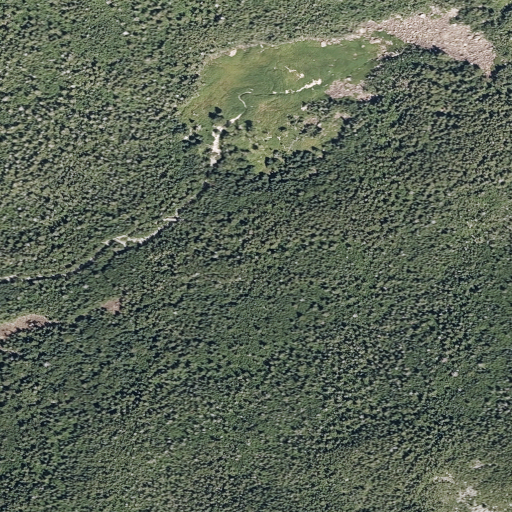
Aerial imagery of depression(s) in Maine named Great Basin containing evergreen forest, mixed forest, woody wetlands, and herbaceous wetlands